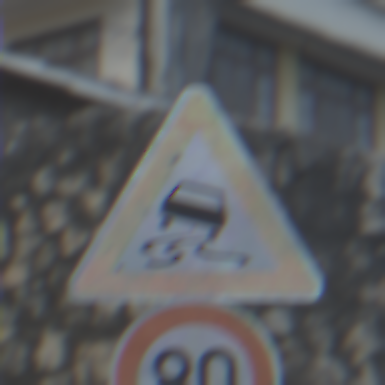
Verkehrszeichen: SchleuderOderRutschgefahr
Zusatzzeichen unten: Geschwindigkeit80
Umgebung: Outdoor, Suburban
Tageszeit: MorningAfternoon
Wetter: PartlyCloudy
Licht: Natural
Jahreszeit: NotSpecified
Kontrast: LowContrast